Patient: sex M, age 57
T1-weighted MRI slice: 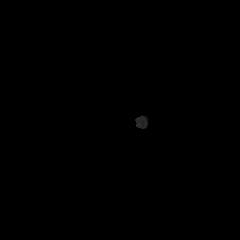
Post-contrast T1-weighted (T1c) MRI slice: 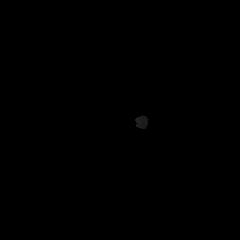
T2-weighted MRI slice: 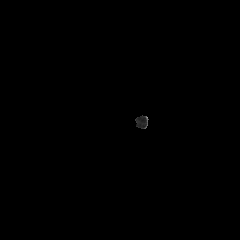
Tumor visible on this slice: no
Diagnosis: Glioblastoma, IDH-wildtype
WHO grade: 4